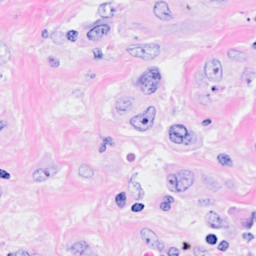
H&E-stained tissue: Breast